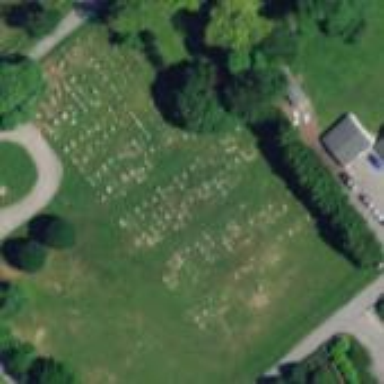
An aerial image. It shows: Cemetery.